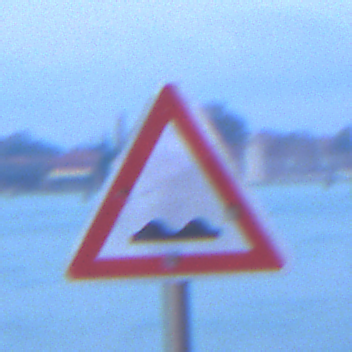
Verkehrszeichen: UnebeneFahrbahn
Umgebung: Outdoor, Urban
Tageszeit: Dawn
Wetter: PartlyCloudy
Licht: Natural
Jahreszeit: NotSpecified
Kontrast: LowContrast